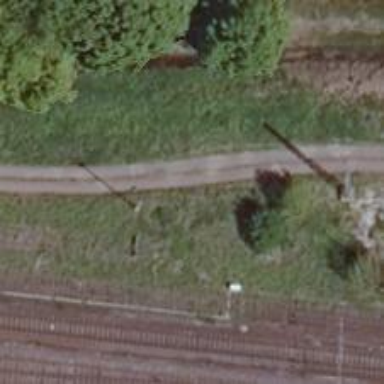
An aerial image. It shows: Unused railway yard.